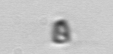
Label: Pyramimonas